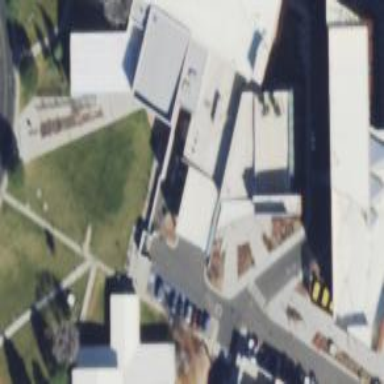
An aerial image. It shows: University building.